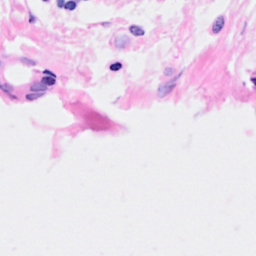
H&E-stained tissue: Breast